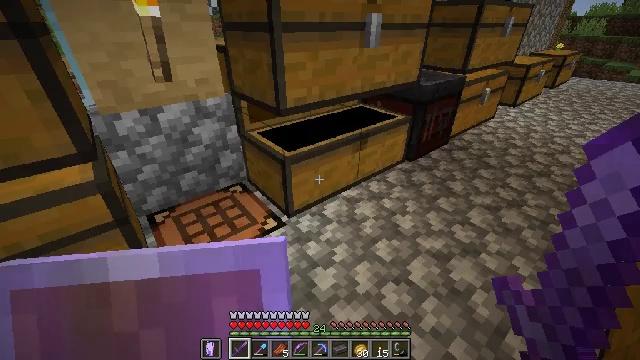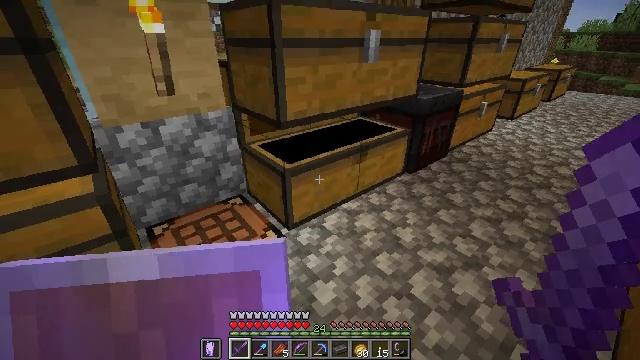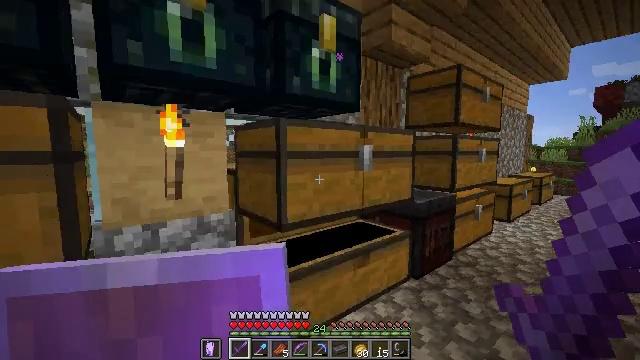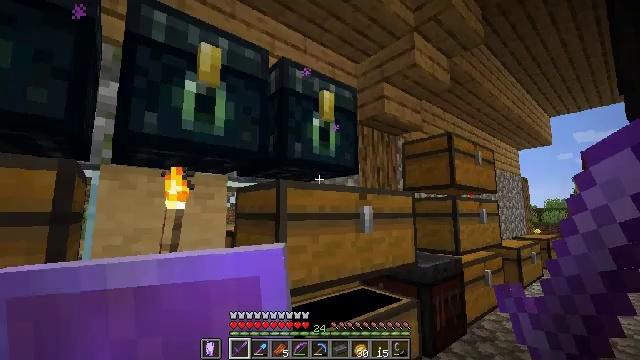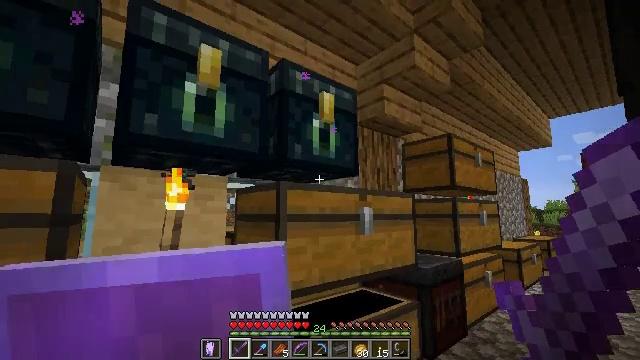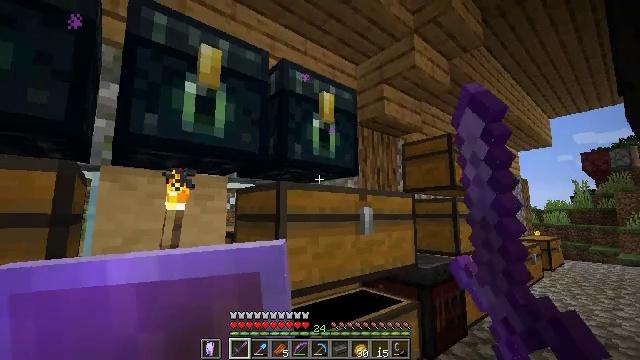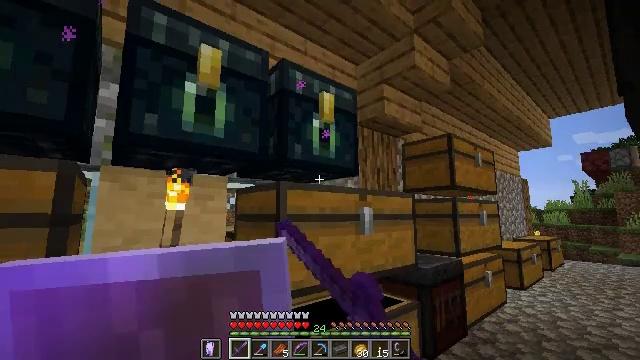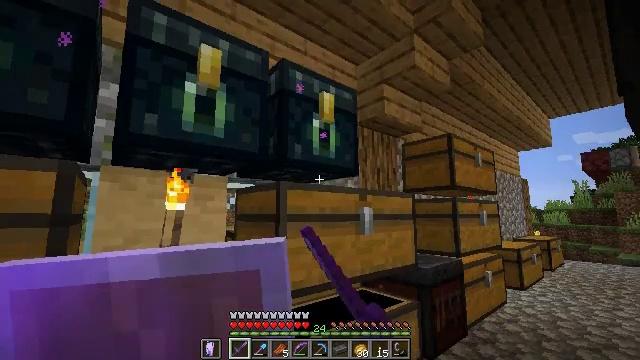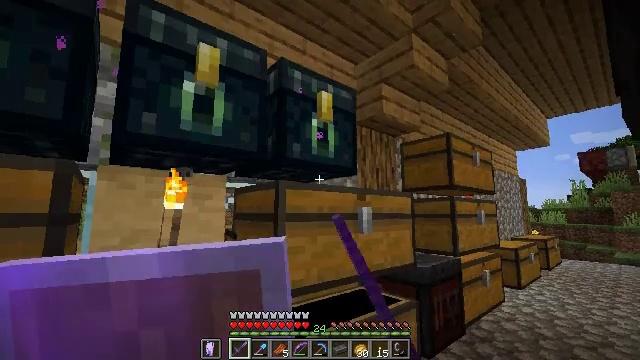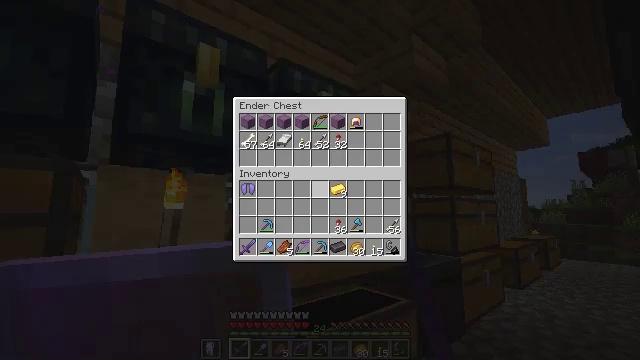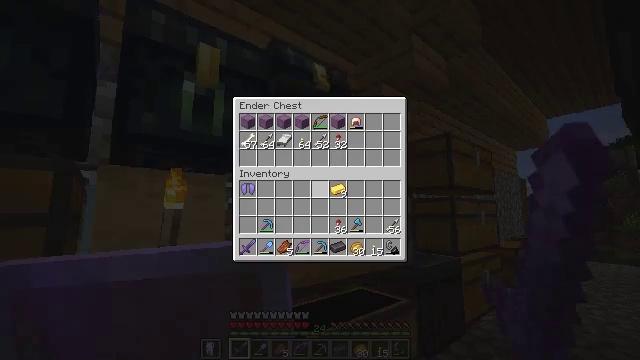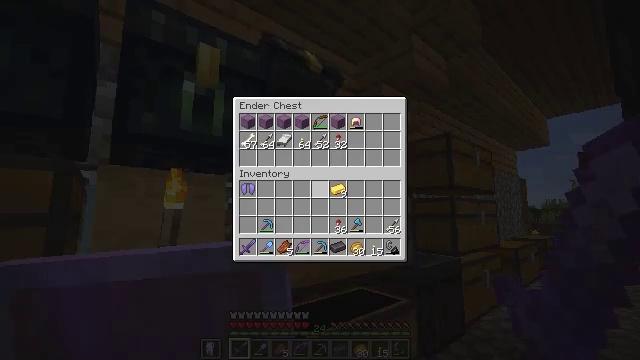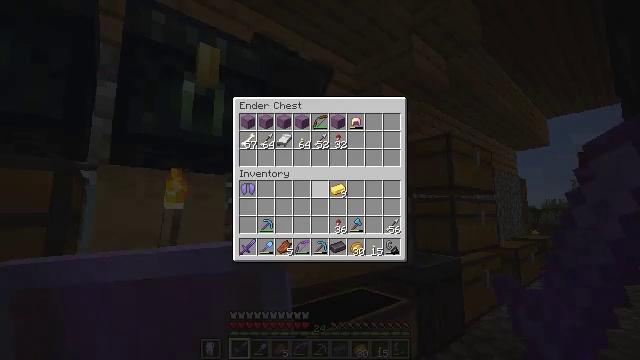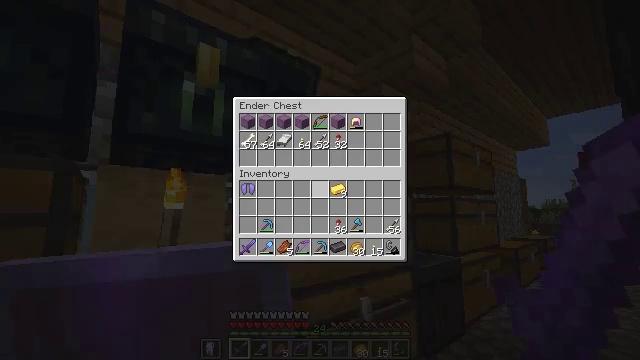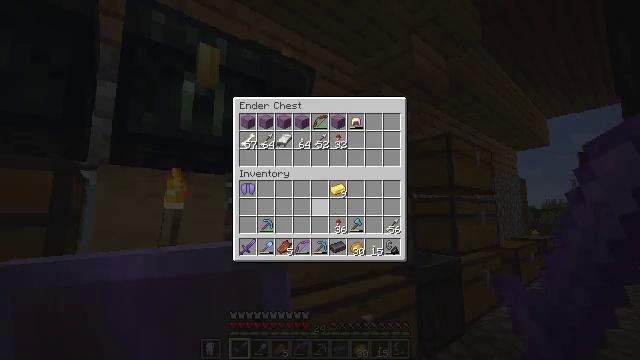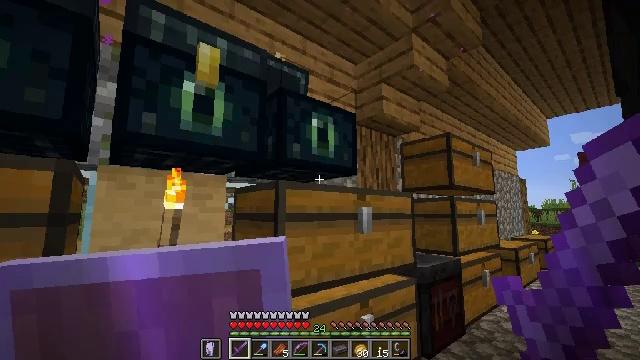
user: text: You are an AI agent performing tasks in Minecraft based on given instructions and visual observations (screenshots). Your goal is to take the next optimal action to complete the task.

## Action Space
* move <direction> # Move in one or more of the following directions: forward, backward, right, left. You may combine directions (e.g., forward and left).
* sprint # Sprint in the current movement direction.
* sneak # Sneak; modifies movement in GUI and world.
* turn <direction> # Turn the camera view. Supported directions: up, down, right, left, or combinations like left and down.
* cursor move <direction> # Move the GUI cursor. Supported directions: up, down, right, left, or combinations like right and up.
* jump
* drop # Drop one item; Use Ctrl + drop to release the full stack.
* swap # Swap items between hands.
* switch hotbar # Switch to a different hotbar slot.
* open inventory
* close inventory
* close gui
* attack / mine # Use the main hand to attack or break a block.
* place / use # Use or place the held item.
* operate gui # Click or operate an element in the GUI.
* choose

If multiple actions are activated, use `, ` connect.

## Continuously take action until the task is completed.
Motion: motion action
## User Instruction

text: Upgrade to a netherite chestplate using a smithing table and a netherite ingot.
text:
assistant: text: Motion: turn up, close inventory
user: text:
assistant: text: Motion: turn up
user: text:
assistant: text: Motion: turn up
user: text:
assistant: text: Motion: use / place
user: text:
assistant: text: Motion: use / place
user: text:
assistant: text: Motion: use / place
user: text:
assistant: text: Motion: no_op
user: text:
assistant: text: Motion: no_op
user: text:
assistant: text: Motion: open gui
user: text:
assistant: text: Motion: no_op
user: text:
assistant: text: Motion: no_op
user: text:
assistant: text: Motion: no_op
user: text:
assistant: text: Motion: no_op
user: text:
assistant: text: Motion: no_op
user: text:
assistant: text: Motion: no_op
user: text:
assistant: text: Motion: close gui
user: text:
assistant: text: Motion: turn down, open inventory
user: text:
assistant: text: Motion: turn down
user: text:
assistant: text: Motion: turn down
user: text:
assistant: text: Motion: use / place
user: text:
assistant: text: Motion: use / place
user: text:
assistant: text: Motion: no_op
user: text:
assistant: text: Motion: no_op
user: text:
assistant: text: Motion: no_op
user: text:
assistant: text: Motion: no_op
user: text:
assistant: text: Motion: no_op
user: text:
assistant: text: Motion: no_op
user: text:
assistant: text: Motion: sneak, cursor move down
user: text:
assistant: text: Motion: sneak, cursor move right and down
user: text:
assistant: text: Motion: sneak